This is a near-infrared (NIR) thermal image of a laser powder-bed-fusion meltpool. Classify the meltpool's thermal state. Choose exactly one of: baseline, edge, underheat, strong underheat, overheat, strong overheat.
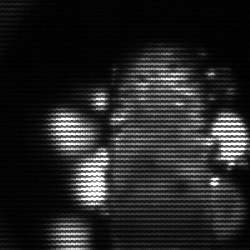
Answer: strong underheat